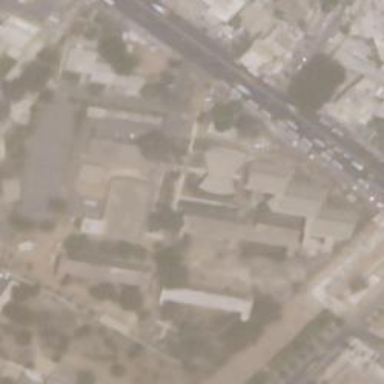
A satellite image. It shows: College which functions as educational institution office.